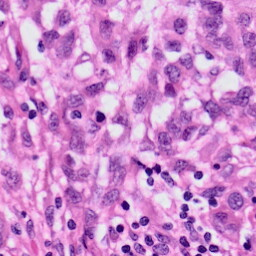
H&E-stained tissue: Skin